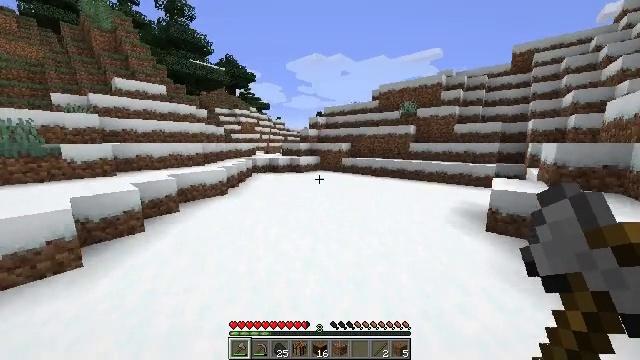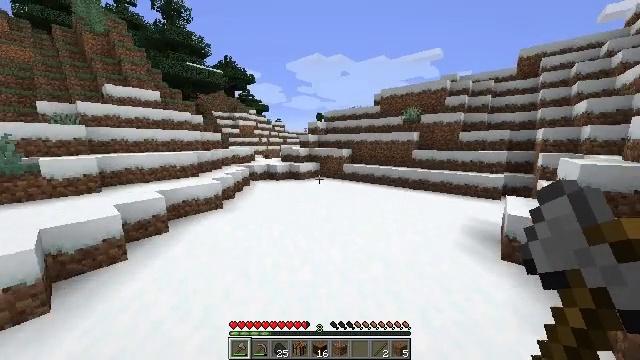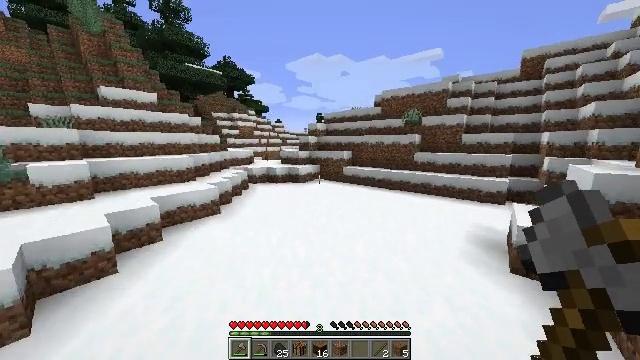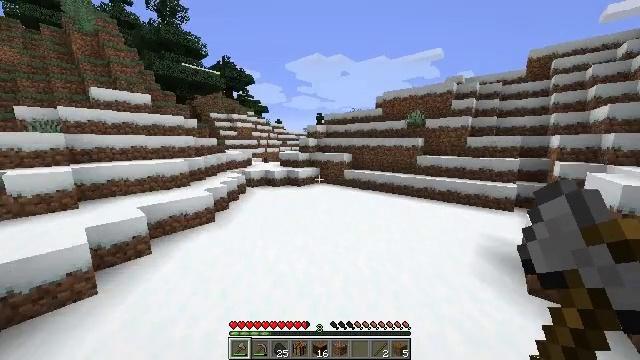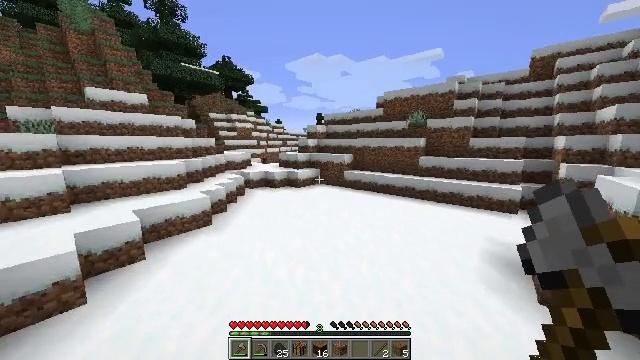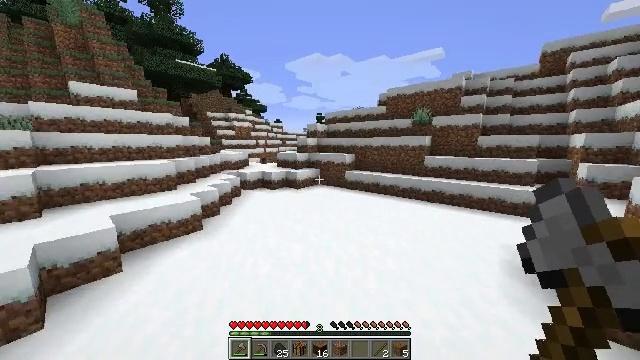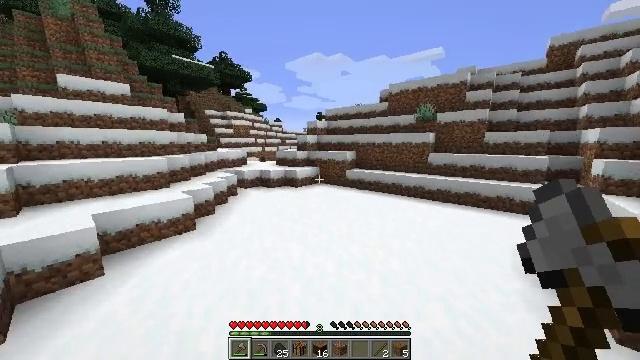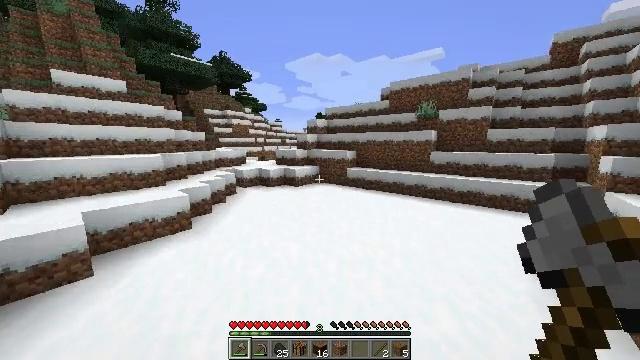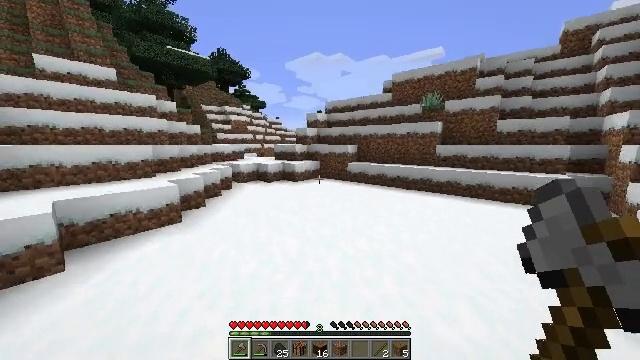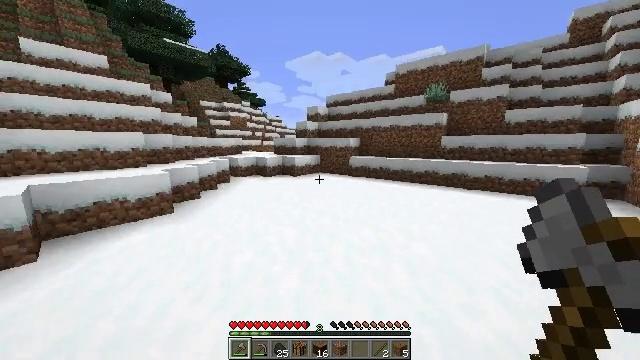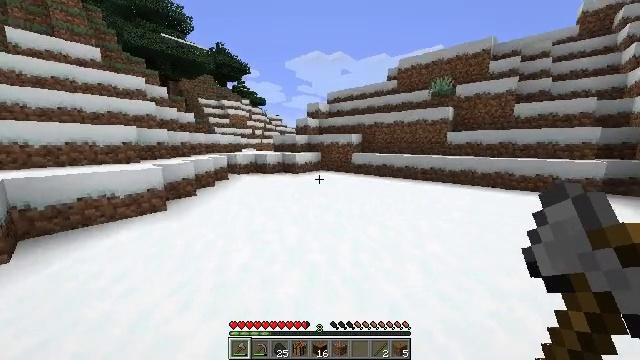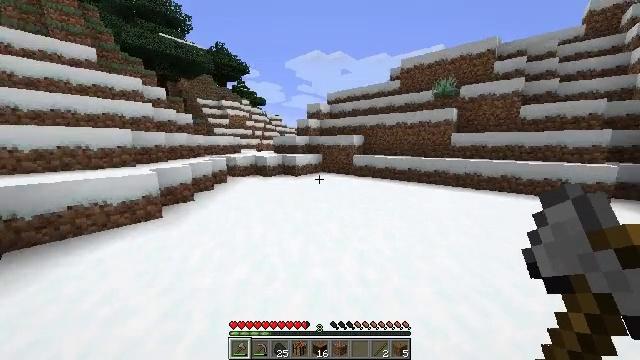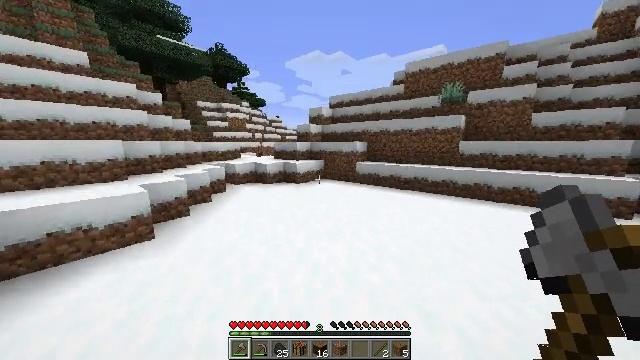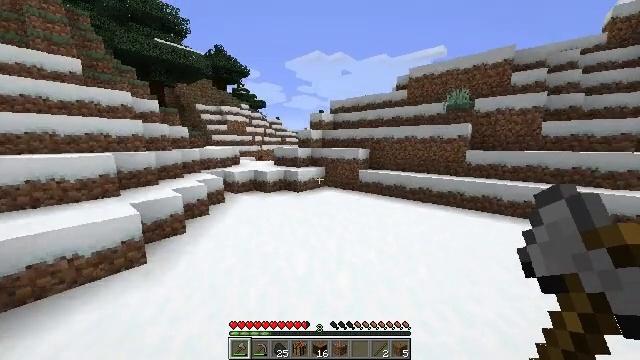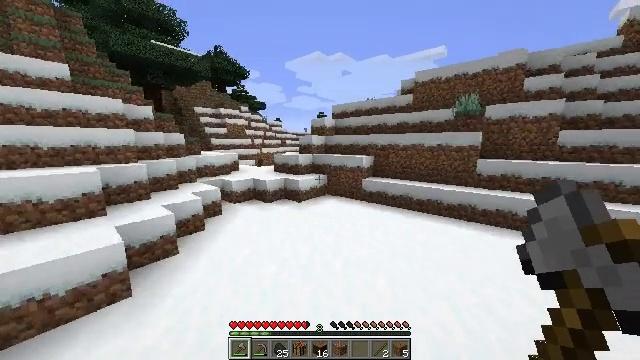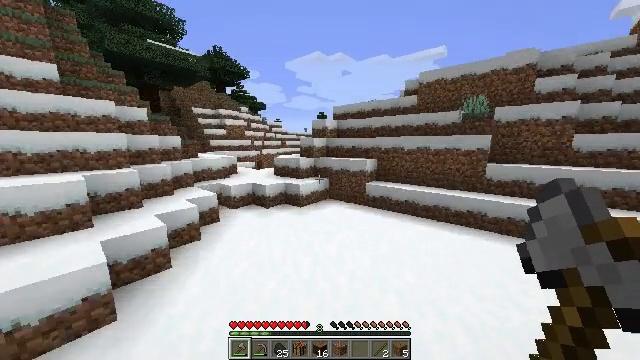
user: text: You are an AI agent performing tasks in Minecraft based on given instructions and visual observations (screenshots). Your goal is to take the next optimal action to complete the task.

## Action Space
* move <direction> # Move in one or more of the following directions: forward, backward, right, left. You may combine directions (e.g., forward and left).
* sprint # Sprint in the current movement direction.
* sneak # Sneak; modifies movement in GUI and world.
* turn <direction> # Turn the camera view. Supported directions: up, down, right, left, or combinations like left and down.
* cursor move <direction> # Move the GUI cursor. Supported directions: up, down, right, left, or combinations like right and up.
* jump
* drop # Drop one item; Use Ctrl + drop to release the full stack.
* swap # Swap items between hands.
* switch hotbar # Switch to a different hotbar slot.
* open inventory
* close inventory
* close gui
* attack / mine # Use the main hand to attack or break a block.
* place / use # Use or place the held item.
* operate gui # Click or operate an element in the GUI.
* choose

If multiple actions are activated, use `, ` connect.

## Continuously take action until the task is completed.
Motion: motion action
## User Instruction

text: Pick up the red bed for relocation.
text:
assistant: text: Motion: move forward, sprint, jump
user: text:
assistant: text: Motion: move forward, sprint, jump
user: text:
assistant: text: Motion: move forward, sprint, jump
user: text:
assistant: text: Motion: move forward, sprint, jump
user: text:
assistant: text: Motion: move forward, sprint, jump
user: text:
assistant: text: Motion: move forward, sprint, jump
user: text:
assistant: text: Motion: move forward, sprint, jump
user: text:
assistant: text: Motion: move forward and move left, sprint, jump
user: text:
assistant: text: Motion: move forward and move left, sprint, jump
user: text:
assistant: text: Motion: move forward and move left, sprint, jump
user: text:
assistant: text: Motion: move forward and move left, sprint, jump
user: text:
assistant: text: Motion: move forward, sprint, jump
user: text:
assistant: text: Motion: move forward, sprint, jump
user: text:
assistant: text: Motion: move forward, sprint, jump
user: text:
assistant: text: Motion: move forward, sprint, jump
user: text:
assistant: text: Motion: move forward, sprint, turn left, jump
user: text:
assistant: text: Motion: move forward, sprint, turn left, jump
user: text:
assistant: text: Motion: move forward, sprint, turn left, jump
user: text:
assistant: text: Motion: move forward, sprint, jump
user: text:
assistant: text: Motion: move forward, sprint, jump
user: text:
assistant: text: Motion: move forward, sprint, jump
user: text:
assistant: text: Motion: move forward, sprint, turn right, jump
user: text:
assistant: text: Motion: move forward, sprint, turn right and down, jump
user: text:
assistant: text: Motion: move forward, sprint, turn right and down, jump
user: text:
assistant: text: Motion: move forward, sprint, jump
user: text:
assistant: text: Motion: move forward, sprint, jump
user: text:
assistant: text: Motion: move forward, sprint, jump
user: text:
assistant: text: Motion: move forward, sprint, jump
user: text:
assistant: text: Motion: move forward, sprint, jump
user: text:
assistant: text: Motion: move forward, sprint, jump